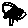
Label: tree